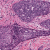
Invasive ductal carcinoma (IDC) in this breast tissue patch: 0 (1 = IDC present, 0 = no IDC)